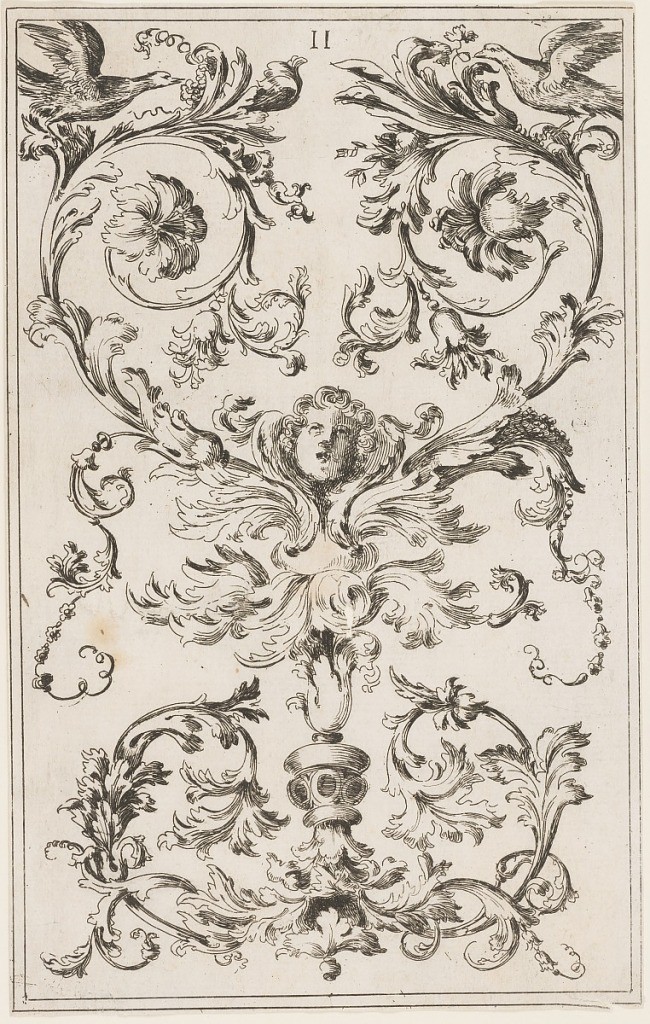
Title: Leaf from an ornament suite of arabesques
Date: ca. 1730
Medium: Black ink on paper
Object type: Print
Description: Design for ornamental leaf arabesques